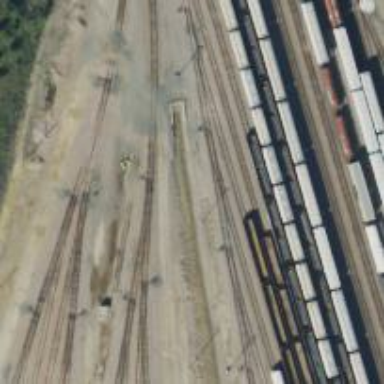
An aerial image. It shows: Railway yard used for servicing trains.